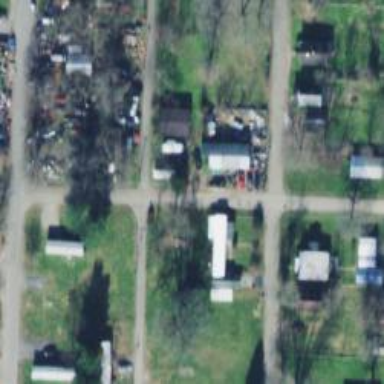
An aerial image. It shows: Alleyway designated as service road.